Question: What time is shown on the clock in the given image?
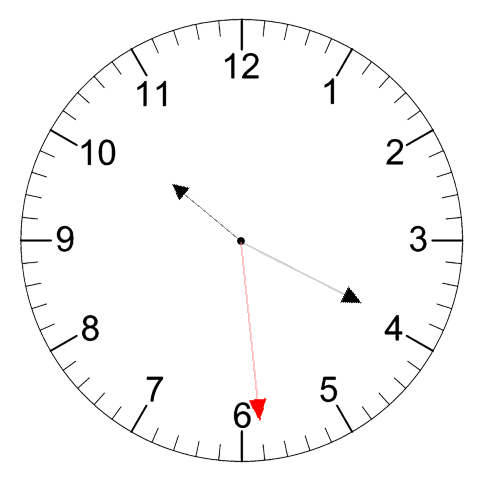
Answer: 10:19:29